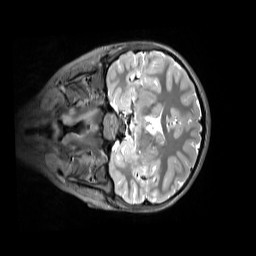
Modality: T2w
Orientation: coronal
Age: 11
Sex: female
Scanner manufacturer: siemens
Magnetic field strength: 3 T
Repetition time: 3.2 s
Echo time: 0.408 s